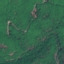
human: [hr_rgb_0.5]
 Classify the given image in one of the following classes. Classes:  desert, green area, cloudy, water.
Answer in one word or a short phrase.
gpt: green area